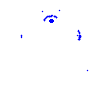
Particle: pion